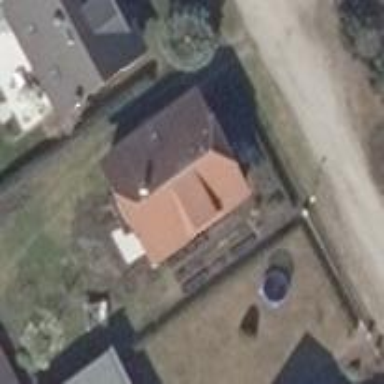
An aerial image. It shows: Detached building with half-hipped roof.